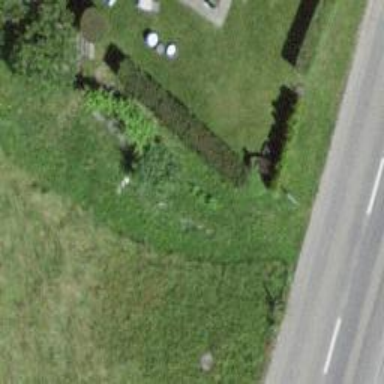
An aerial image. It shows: Hedge acting as barrier.